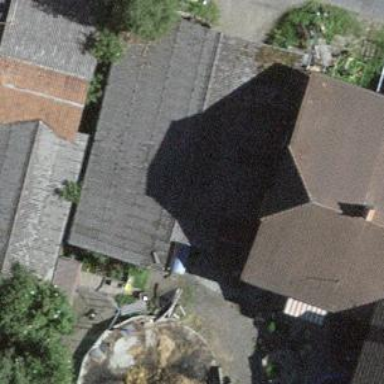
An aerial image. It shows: Shed building.